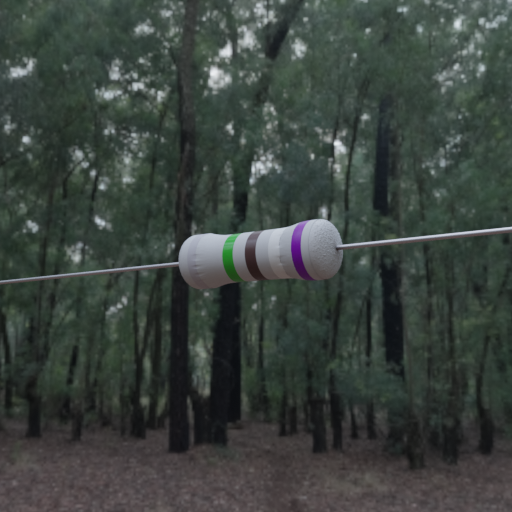
Resistor colour bands (in order): silver, green, brown, white, violet